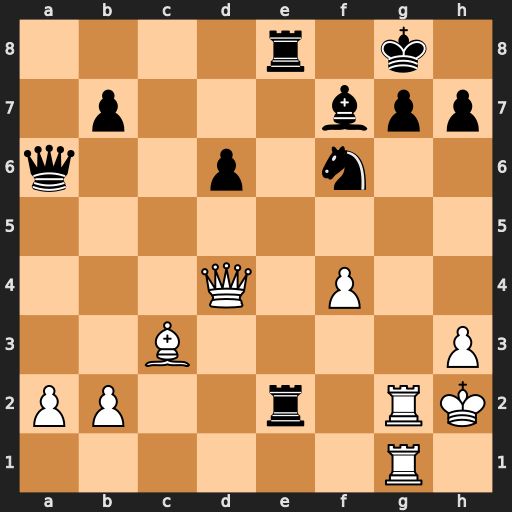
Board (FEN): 4r1k1/1p3bpp/q2p1n2/8/3Q1P2/2B4P/PP2r1RK/6R1
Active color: w
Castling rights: -
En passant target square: -
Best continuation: Qxf6 Kf8 Qxg7+